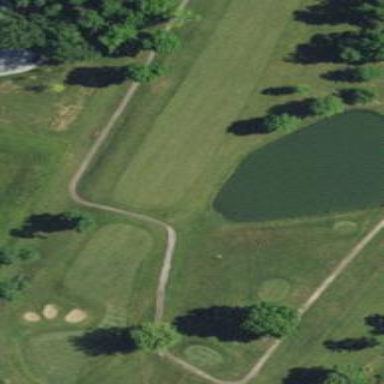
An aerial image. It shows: Picturesque pond acting as water hazard on golf course.